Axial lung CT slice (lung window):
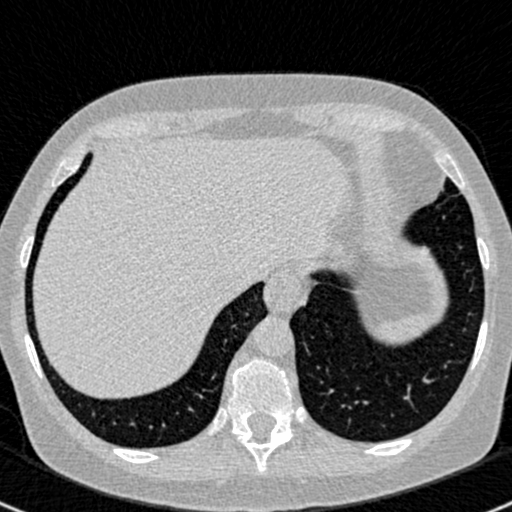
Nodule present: no